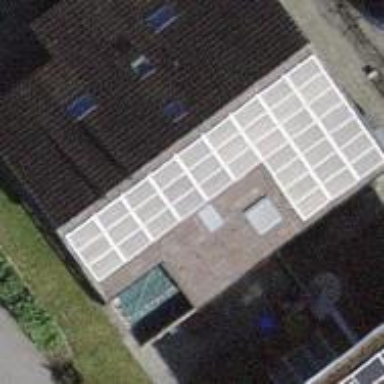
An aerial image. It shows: Solar power generator.